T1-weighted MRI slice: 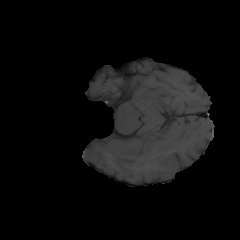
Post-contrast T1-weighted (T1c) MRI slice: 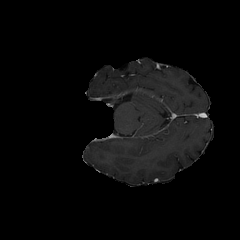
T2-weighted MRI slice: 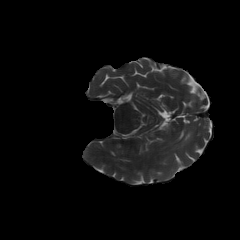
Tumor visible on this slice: no